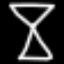
Label: hourglass